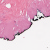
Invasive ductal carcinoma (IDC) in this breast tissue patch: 0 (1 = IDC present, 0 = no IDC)